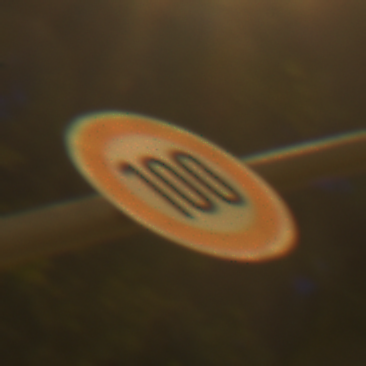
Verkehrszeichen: Geschwindigkeit100
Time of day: Night
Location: Outdoor (Urban)
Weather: Clear
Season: NotSpecified
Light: Artificial